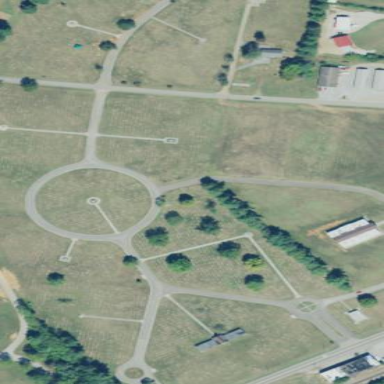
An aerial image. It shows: Cemetery.